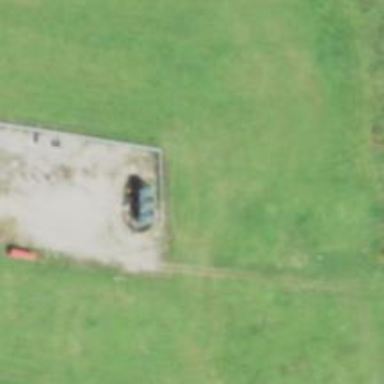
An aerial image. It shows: Storage tank that is man-made.